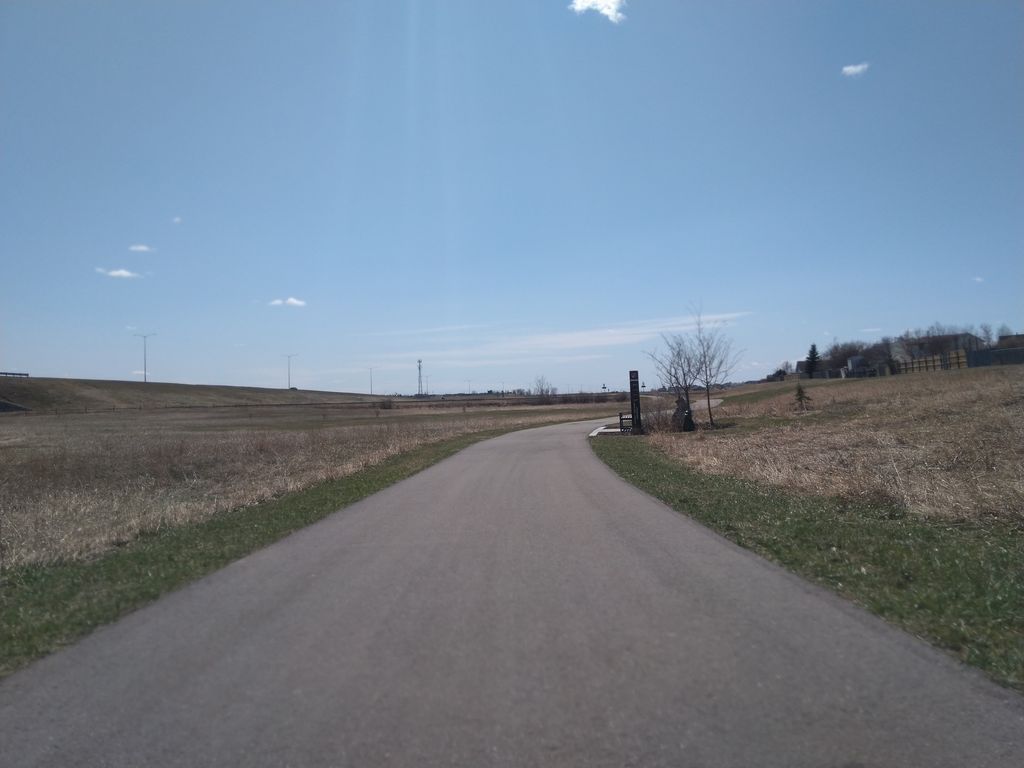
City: calgary